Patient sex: M
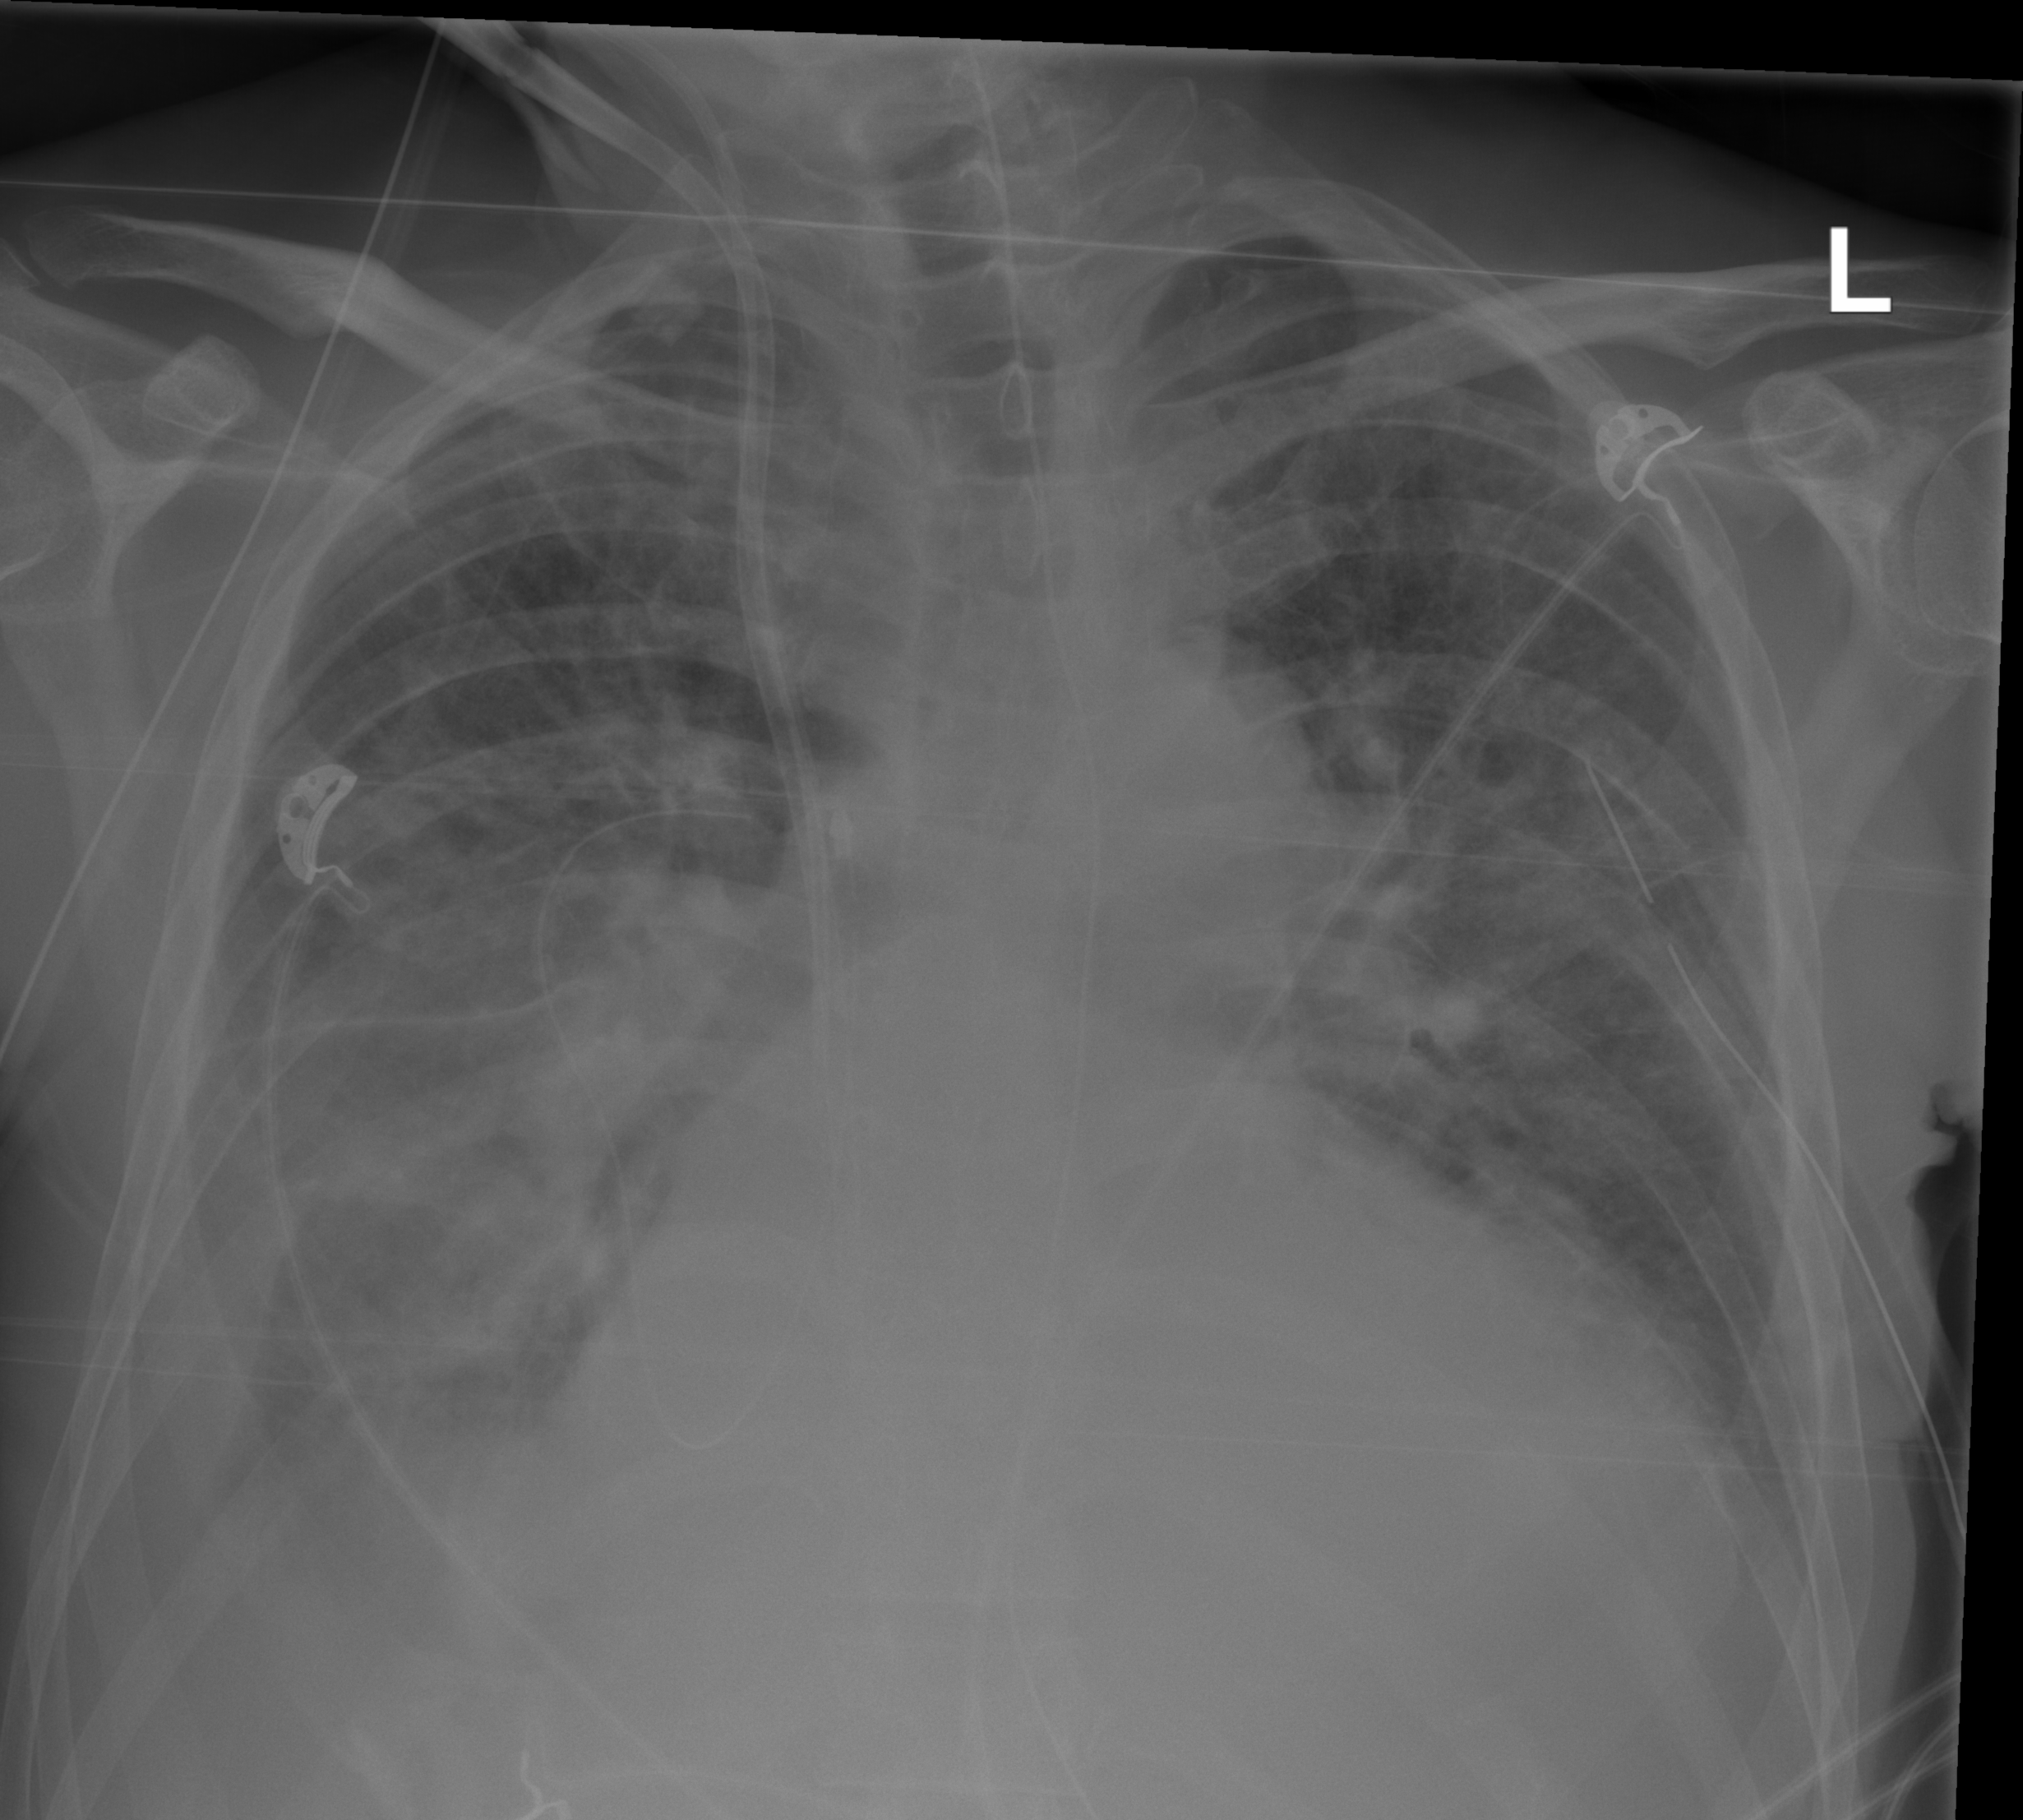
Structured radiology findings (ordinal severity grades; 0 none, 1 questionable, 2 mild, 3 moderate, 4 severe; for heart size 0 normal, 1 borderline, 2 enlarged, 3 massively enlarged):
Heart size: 3
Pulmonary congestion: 2
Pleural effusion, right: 2
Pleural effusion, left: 2
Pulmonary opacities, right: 3
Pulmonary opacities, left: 3
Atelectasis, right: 2
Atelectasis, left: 0